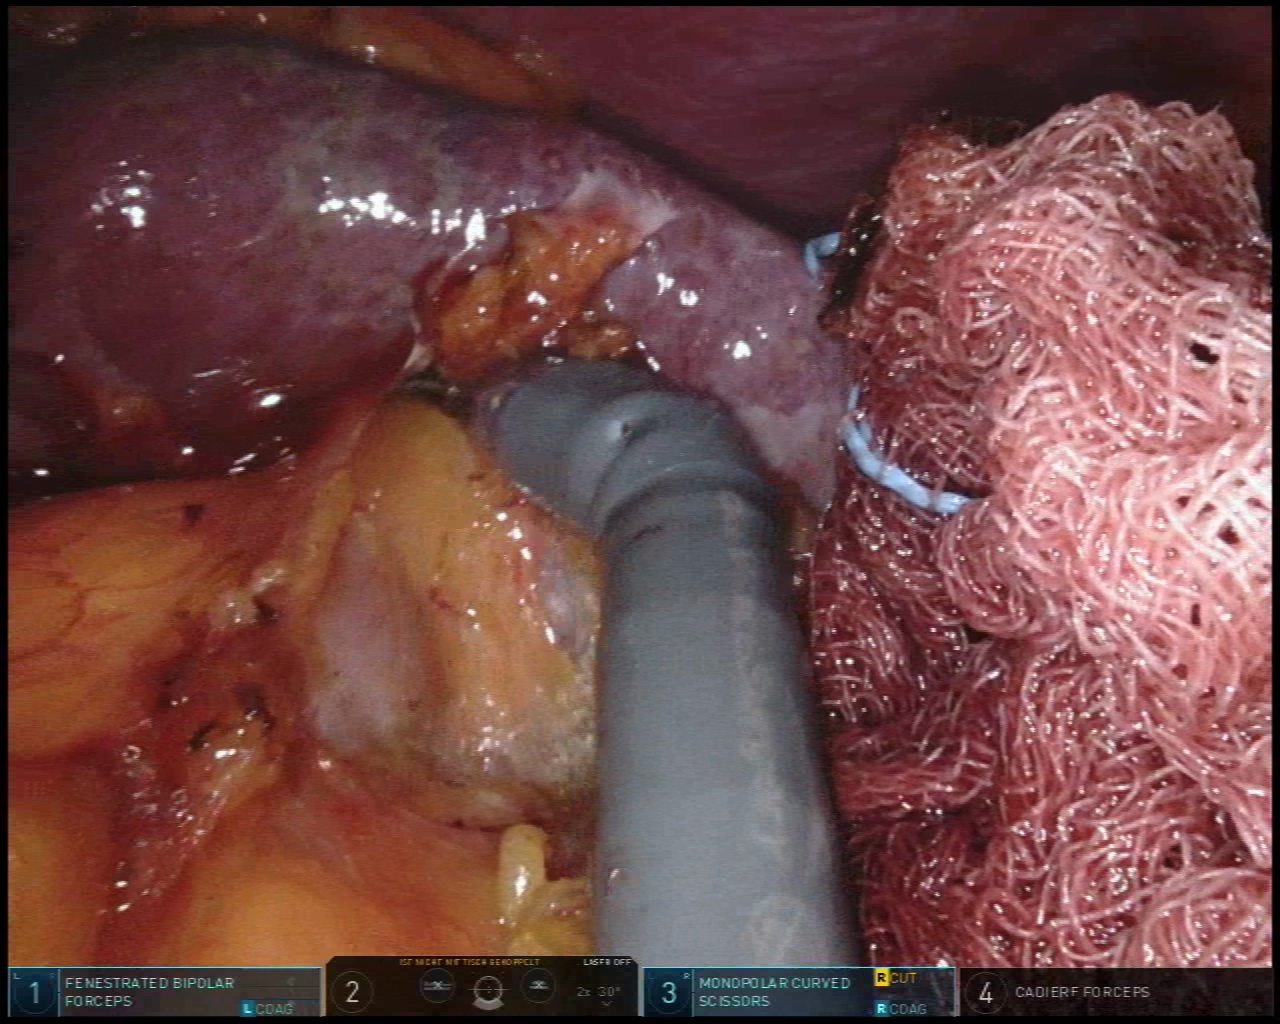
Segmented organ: stomach
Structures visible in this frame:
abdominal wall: yes
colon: no
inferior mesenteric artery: no
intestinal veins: no
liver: no
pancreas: no
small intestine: no
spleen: yes
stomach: yes
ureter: no
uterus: no
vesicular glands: no